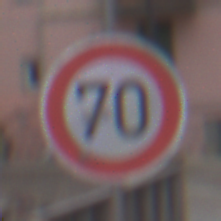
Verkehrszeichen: Geschwindigkeit70
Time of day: Midday
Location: Outdoor (Urban)
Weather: Overcast
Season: NotSpecified
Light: Natural